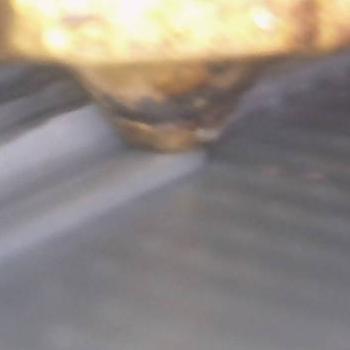
Flow rate: 238%